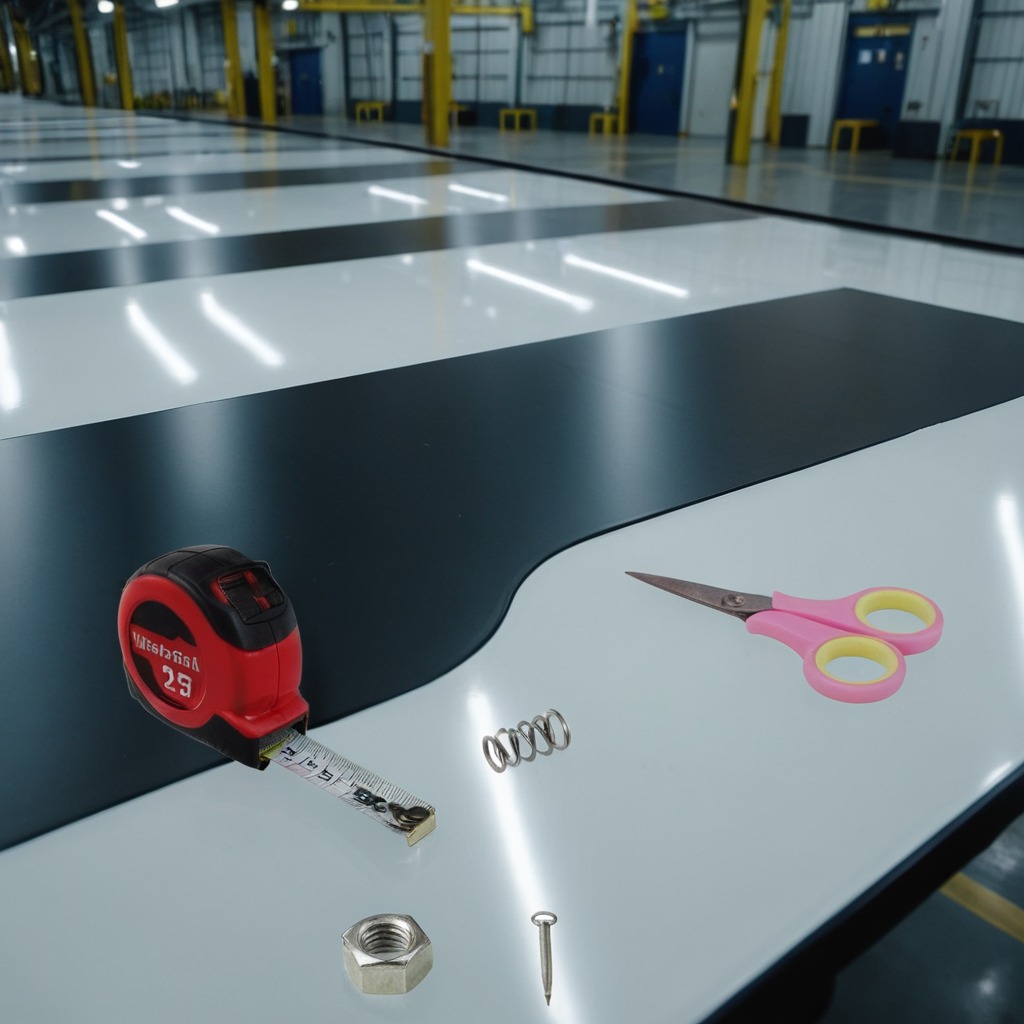
A measuring tape, an iron nail, a coiled metal spring, a metal nut, and a pair of scissors are lying on the high-gloss table in a ship maintenance bay industrial lighting.